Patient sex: M
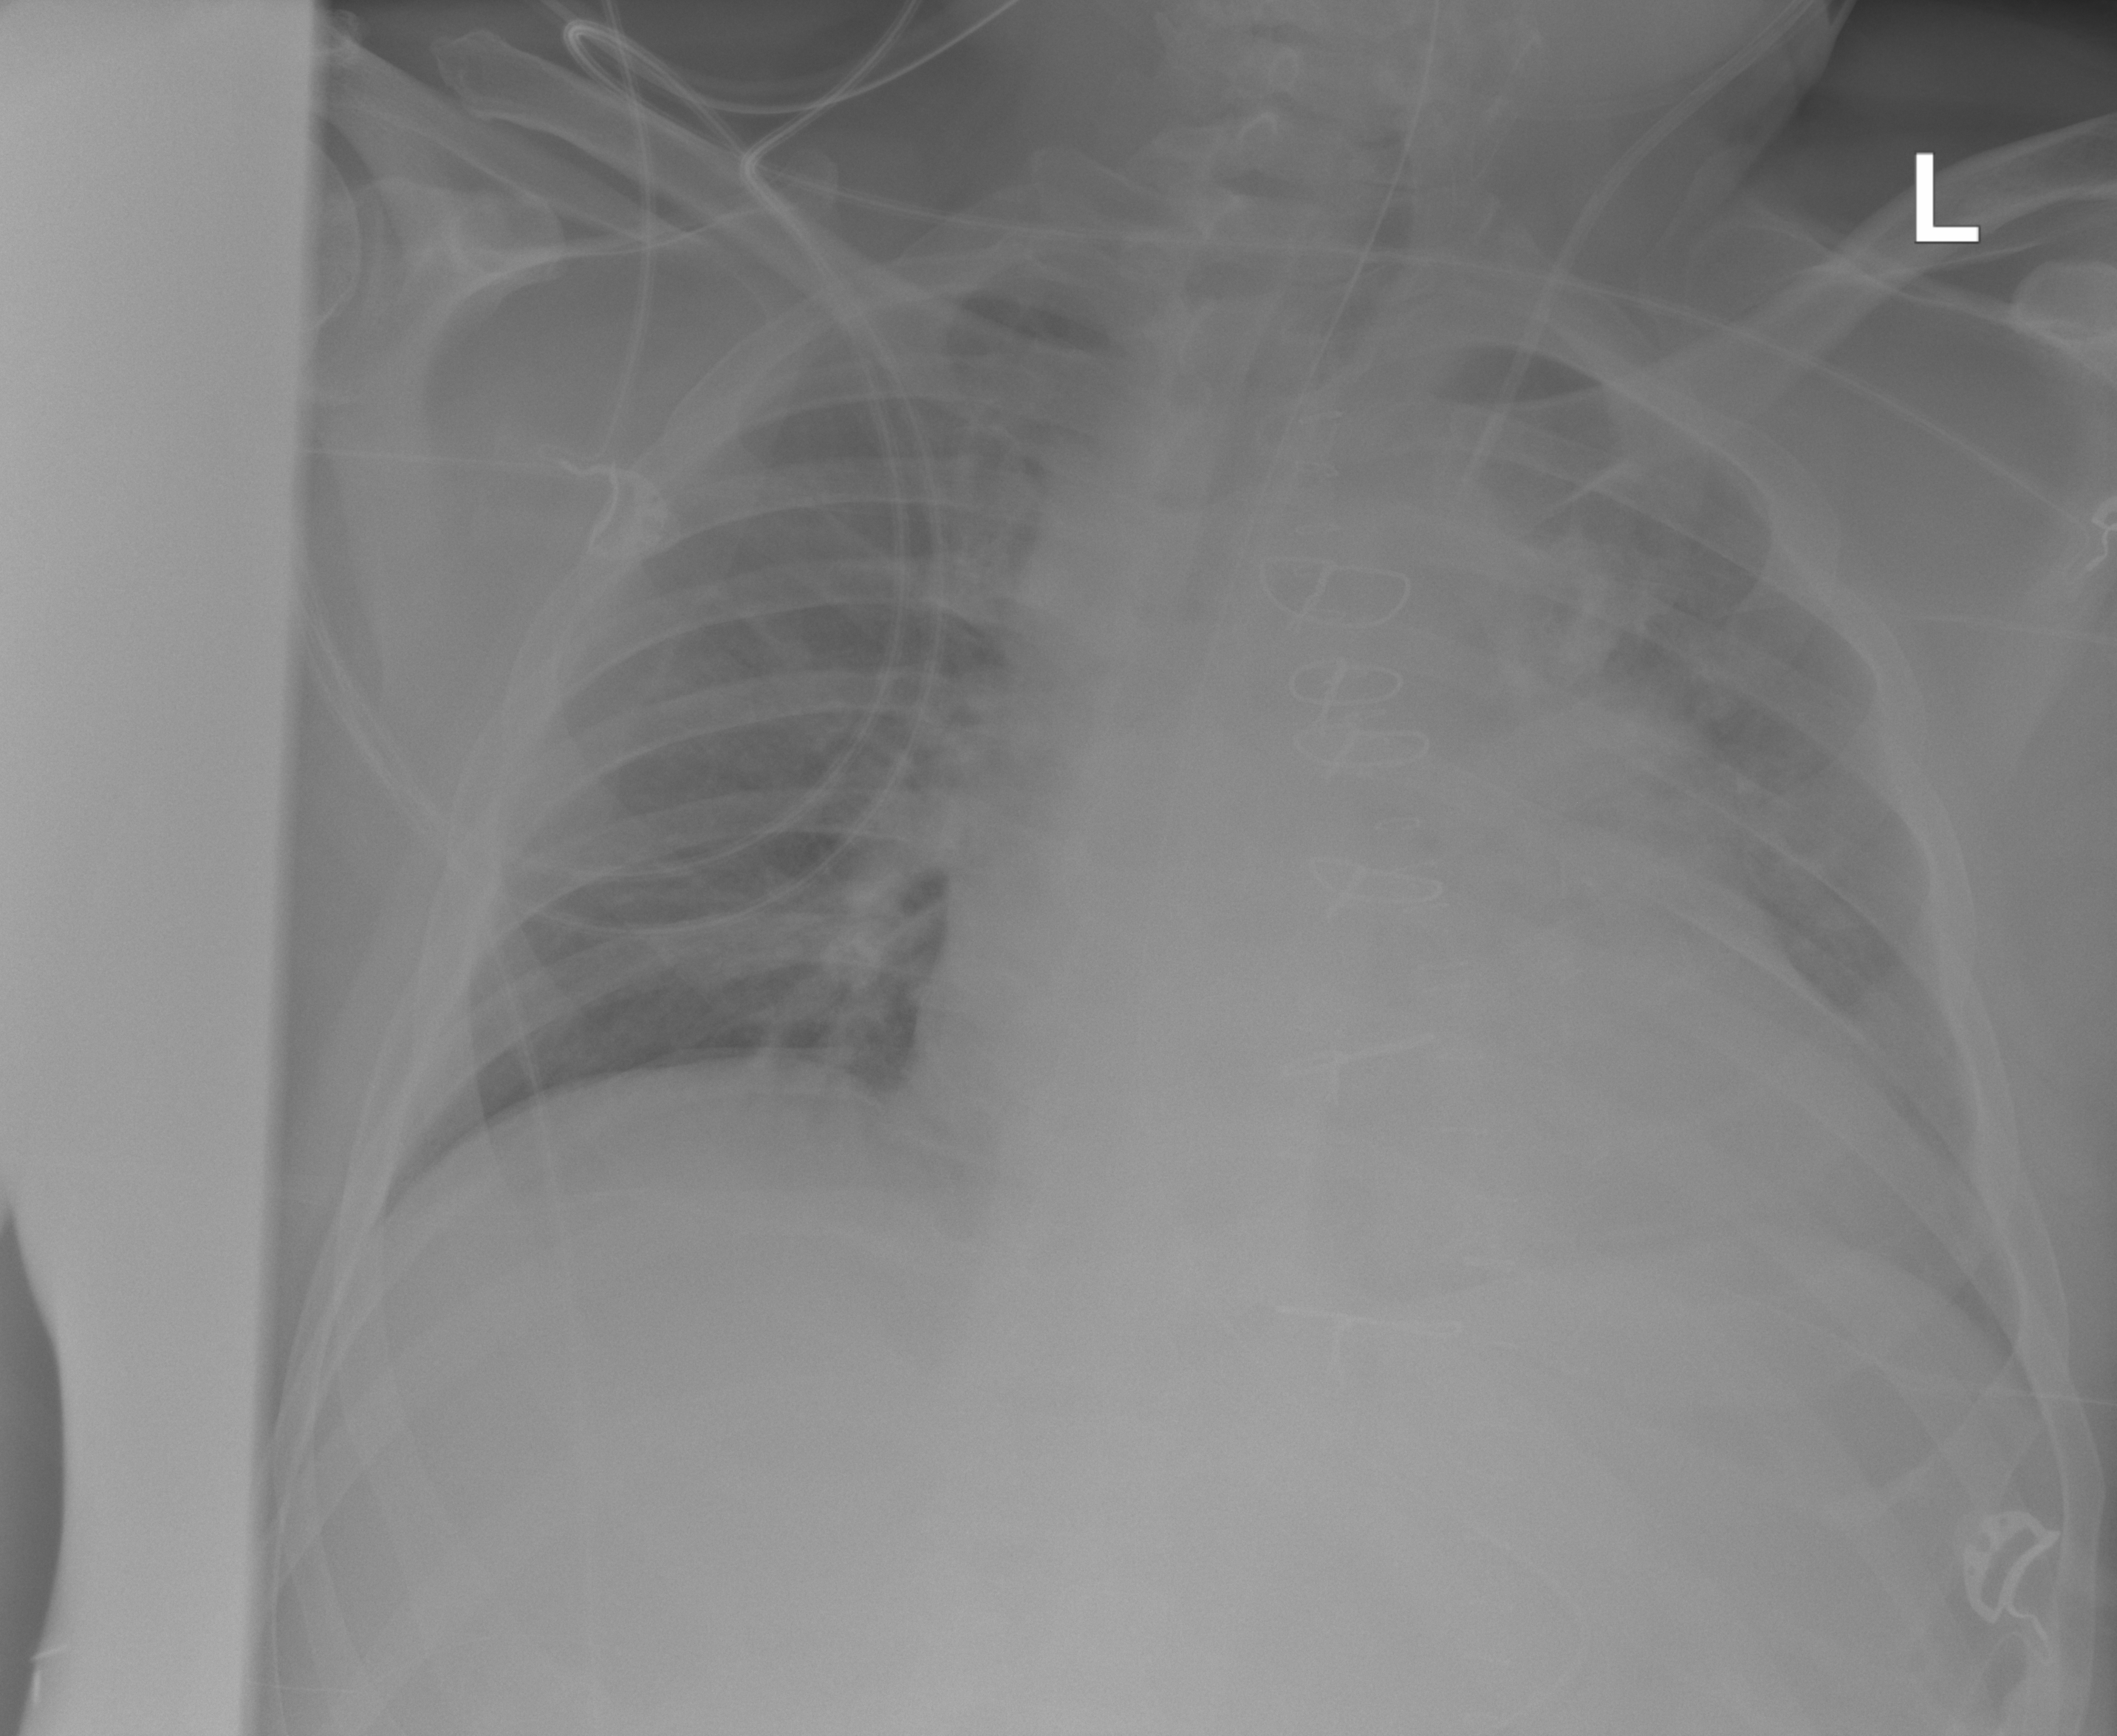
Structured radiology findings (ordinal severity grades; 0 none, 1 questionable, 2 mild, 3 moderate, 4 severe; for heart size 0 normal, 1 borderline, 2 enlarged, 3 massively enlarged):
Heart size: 2
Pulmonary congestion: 0
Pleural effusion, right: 0
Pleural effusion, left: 1
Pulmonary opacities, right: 0
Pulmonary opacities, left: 2
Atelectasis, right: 2
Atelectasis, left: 2